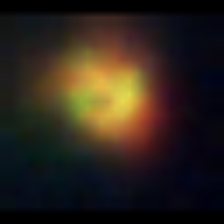
Taxon: NanoPlankton
Group: Other